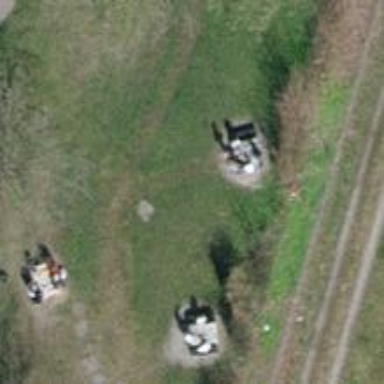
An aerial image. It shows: Picnic table located in leisure land area.